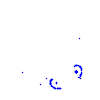
Particle: pion